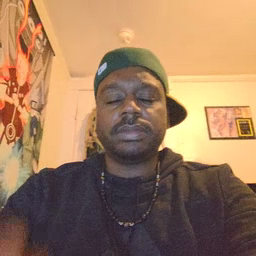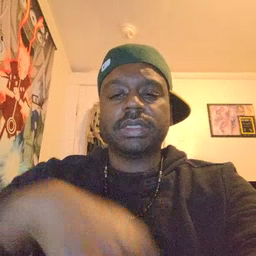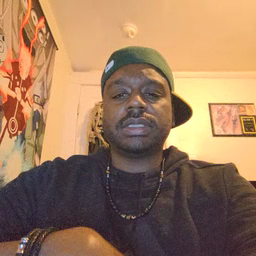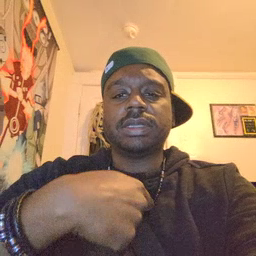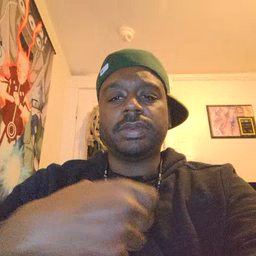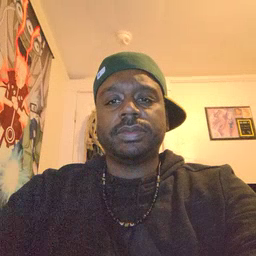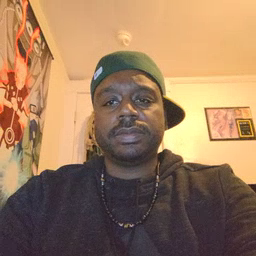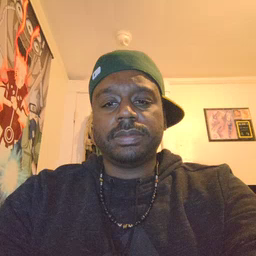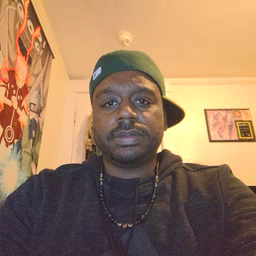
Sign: zipper